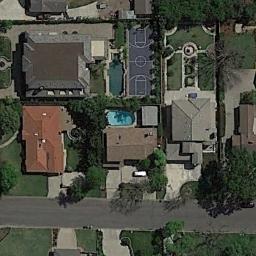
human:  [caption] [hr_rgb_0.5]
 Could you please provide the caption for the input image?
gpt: There is a basketball court surrounded by many buildings and trees with a road pass by .

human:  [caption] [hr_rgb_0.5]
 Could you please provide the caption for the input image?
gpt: The basketball court and the swimming pool are surrounded by the buildings .

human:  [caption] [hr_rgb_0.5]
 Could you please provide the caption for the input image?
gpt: A basketball court next to a pool and some buildings beside .

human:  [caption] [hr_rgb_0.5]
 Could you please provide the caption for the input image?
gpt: There is a basketball court in the playground .

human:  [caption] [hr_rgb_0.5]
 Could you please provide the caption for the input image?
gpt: Numerous buildings are next to the basketball court .